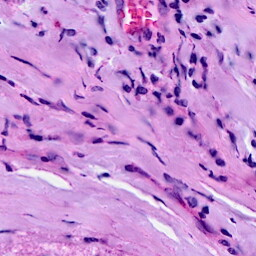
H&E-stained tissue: Breast